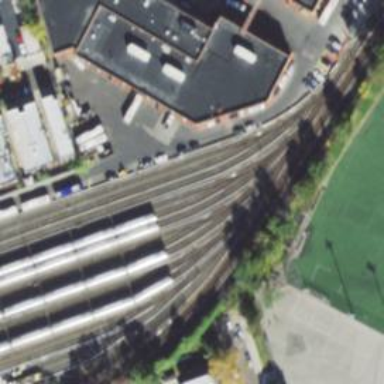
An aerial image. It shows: Yard area used for services next to electrified rail track with overhead electrification.